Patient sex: M
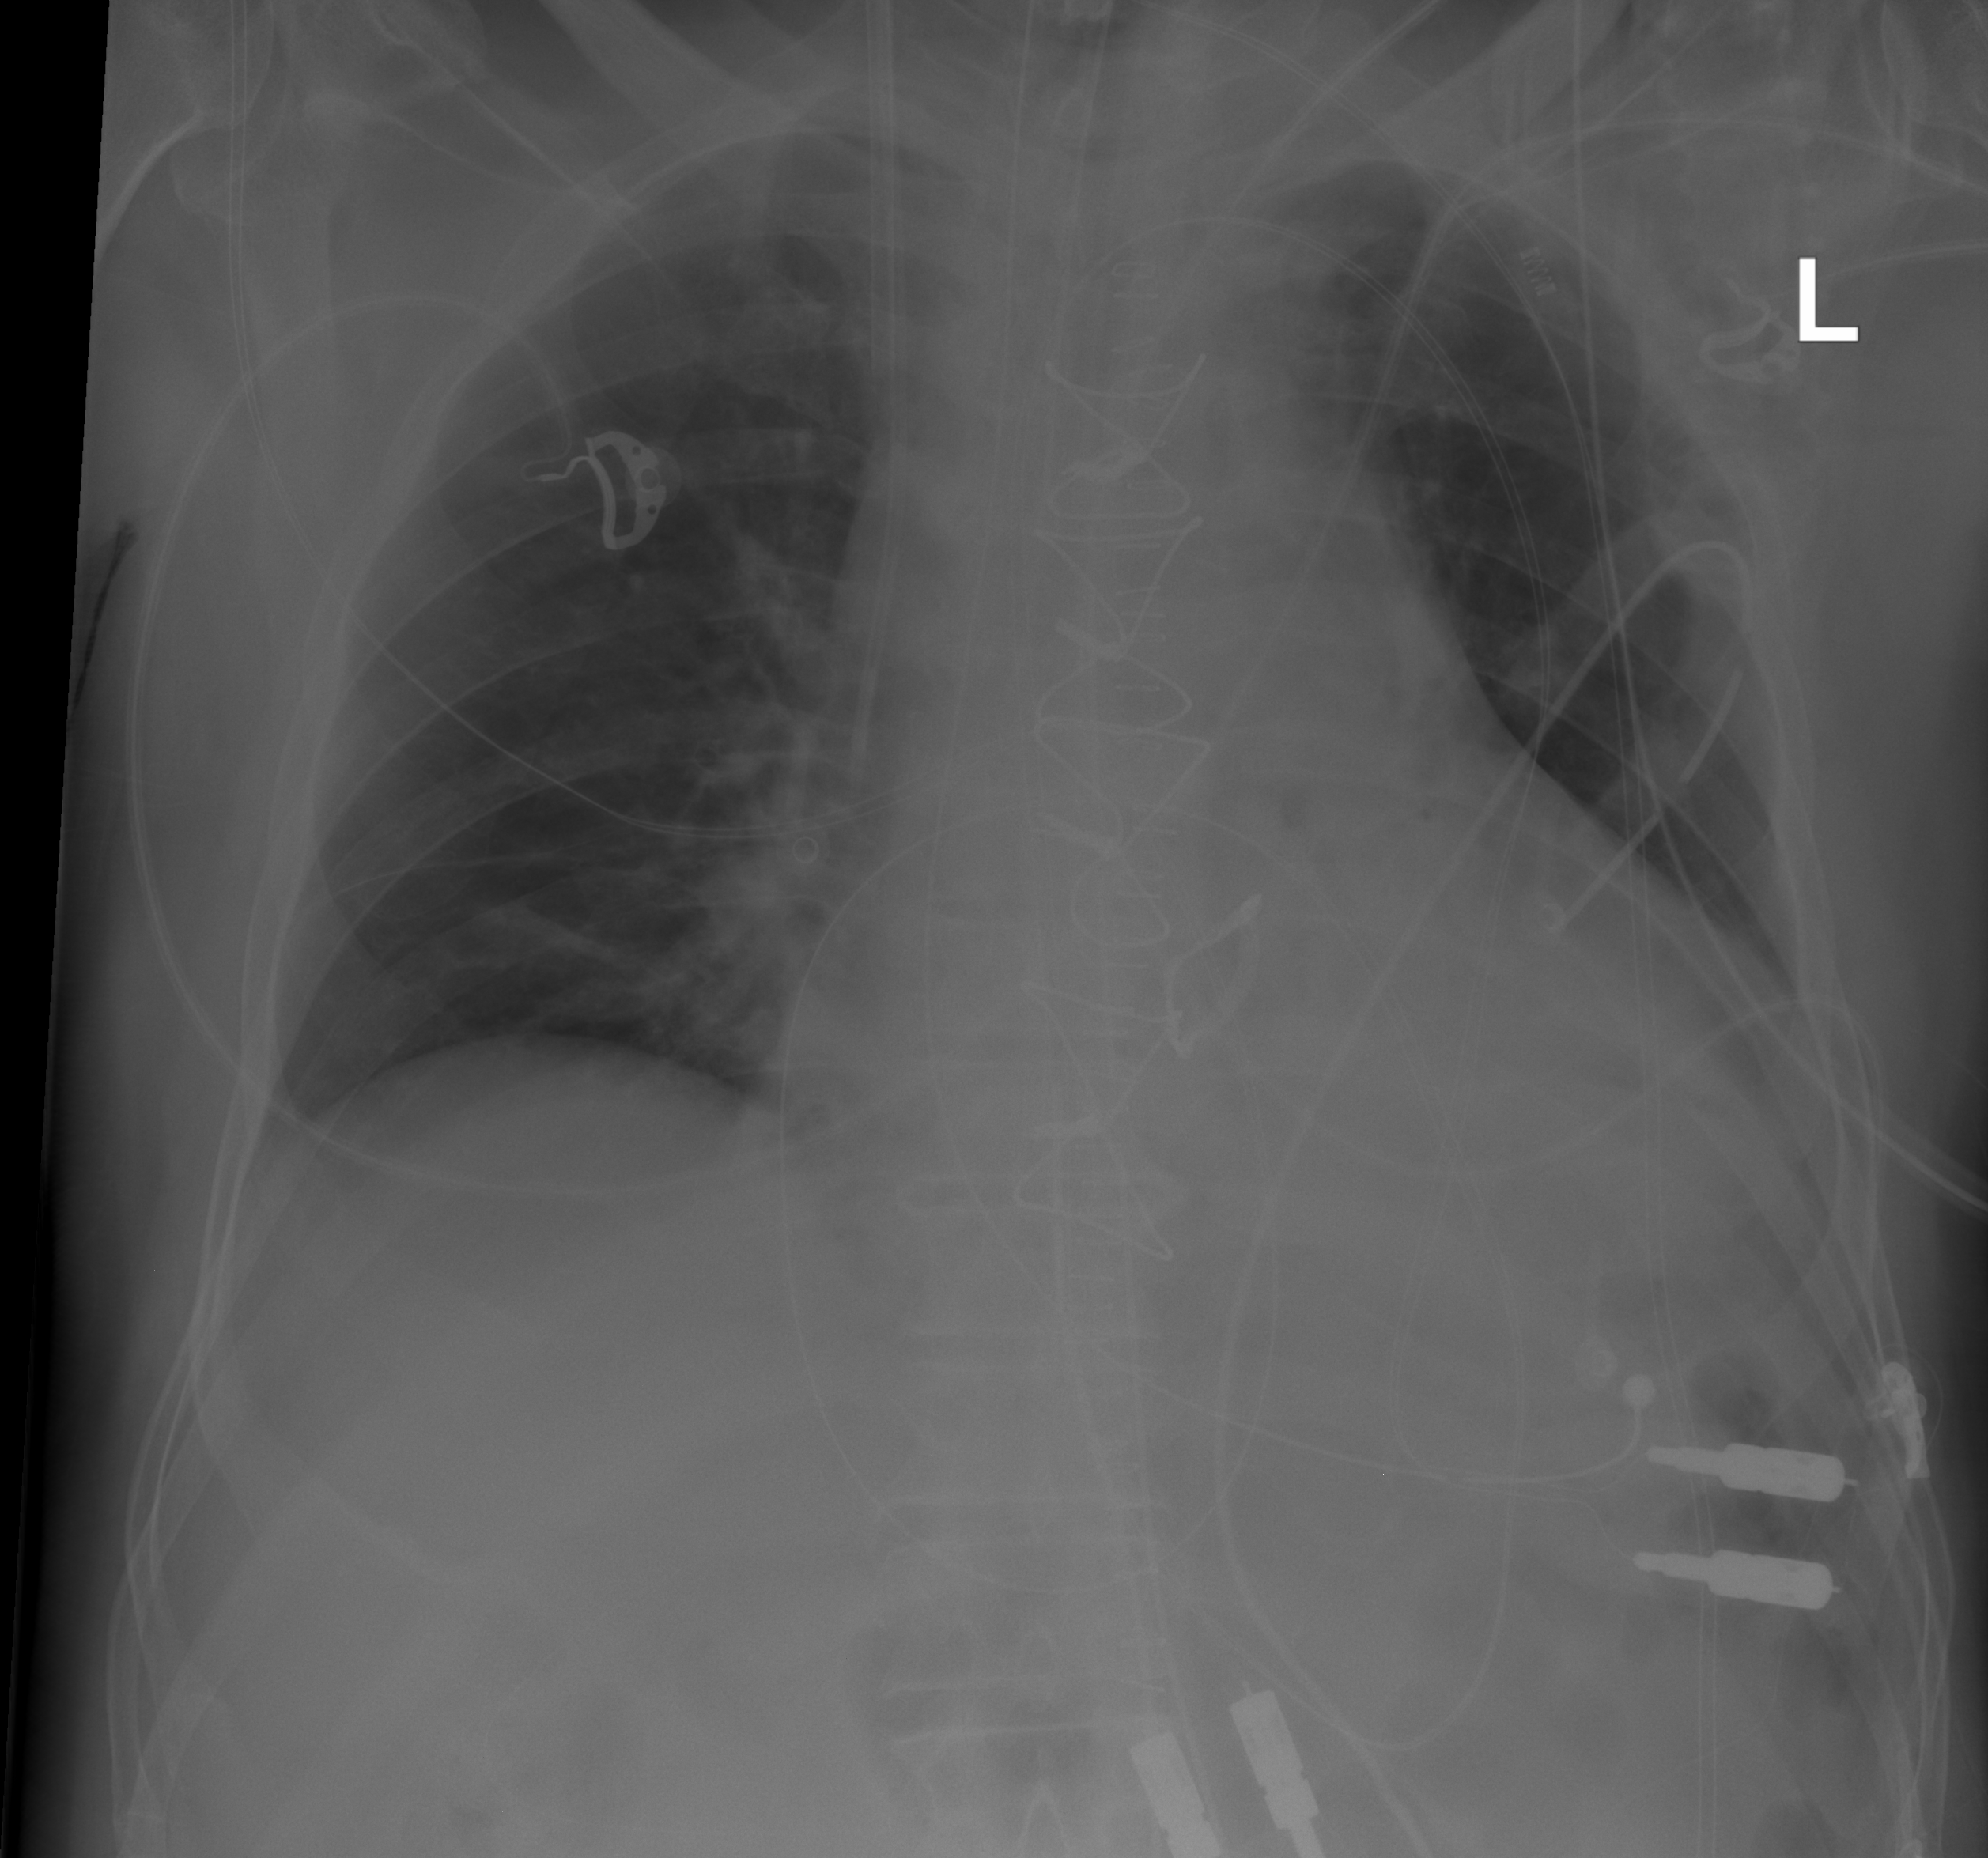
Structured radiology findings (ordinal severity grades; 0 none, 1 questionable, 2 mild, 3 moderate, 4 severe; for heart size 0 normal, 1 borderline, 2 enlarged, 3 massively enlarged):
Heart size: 2
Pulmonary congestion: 0
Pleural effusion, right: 0
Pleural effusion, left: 1
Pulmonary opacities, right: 0
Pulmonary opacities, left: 0
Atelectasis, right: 0
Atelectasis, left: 0